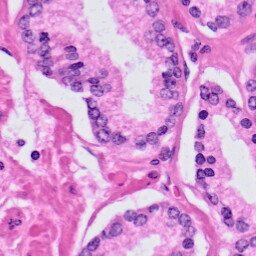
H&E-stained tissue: Prostate